Aerial crown-view tile of a tropical tree (Barro Colorado Island, Panama), acquired 20250414:
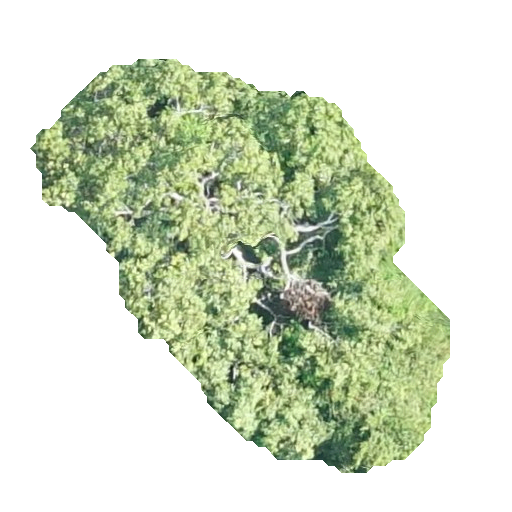
Species: Aiouea montana
GBIF accepted scientific name: Aiouea montana
Crown area: 157.152 m²